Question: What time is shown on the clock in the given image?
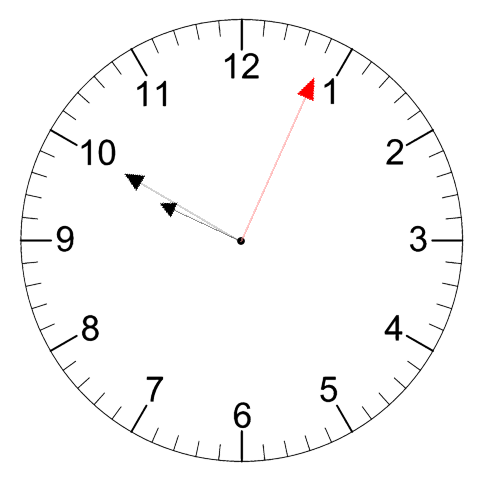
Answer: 09:50:04